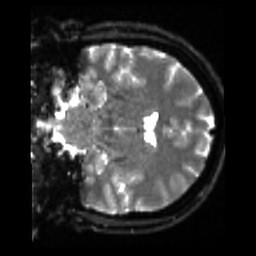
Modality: sbref
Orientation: coronal
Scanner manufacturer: siemens
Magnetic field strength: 3 T
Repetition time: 4 s
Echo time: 0.0594 s